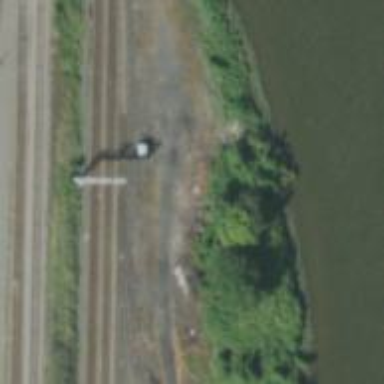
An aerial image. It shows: Outdoor signal box along the railway.